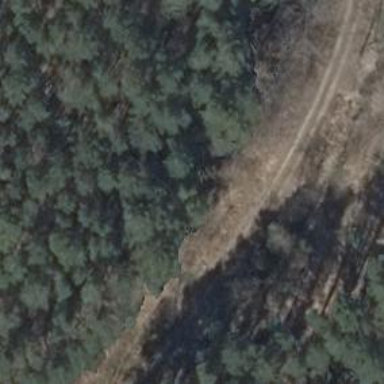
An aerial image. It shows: Dirt track road with grade 4 track type.